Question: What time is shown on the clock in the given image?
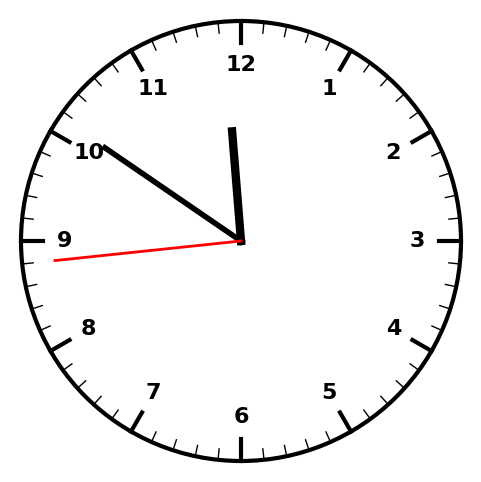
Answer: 11:50:44